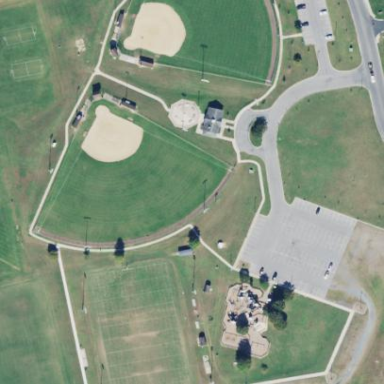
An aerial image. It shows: Recreational ground in the park area.